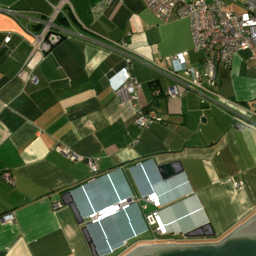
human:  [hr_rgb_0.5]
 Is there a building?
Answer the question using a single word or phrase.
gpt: yes

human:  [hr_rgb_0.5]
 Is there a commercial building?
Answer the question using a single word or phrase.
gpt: yes

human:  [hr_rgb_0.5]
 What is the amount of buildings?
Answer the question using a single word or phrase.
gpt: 1269

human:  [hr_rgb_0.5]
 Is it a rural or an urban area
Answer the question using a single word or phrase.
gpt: urban

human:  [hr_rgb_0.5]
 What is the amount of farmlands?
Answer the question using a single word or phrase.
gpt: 46

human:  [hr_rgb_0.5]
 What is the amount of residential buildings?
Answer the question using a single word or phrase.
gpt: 1218

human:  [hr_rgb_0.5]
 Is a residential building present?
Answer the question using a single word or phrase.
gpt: yes

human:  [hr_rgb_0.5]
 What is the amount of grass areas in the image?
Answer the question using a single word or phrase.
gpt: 131

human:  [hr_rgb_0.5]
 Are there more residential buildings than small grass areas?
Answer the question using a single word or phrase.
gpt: yes

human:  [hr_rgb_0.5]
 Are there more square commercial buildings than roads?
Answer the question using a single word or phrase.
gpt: no

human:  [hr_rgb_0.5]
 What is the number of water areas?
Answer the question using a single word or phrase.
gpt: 33

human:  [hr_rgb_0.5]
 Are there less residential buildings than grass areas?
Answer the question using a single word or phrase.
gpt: no

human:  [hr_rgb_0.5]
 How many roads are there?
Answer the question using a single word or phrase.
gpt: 312

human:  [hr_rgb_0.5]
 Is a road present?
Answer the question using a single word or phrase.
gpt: yes

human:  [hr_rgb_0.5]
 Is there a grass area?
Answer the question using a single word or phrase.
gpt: yes

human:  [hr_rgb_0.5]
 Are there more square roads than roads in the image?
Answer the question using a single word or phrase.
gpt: no

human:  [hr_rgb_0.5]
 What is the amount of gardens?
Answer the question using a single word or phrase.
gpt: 9

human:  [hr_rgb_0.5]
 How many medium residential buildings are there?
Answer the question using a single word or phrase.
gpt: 10

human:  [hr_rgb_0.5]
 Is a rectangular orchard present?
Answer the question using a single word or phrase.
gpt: yes

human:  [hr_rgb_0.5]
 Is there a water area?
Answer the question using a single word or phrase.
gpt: yes

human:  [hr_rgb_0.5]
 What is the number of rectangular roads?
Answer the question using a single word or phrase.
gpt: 0

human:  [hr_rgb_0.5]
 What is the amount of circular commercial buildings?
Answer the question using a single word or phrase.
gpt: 0

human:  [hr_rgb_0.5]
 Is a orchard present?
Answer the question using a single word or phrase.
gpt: yes

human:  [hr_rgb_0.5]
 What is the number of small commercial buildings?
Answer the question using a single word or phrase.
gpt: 15

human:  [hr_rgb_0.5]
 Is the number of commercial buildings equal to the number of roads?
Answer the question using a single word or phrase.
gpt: no

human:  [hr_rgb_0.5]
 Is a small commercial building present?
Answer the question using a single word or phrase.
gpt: yes

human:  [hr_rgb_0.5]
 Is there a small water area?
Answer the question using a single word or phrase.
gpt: yes

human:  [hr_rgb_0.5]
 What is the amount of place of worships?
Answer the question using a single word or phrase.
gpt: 2

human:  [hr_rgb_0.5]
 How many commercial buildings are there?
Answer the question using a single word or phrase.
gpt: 24

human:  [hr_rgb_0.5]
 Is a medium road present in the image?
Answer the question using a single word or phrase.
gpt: no

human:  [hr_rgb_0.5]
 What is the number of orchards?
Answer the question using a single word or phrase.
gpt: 48

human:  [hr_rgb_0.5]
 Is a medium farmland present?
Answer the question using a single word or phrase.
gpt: no

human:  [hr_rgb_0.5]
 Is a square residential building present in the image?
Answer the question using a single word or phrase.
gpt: yes

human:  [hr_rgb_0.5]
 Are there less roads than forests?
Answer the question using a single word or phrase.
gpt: no

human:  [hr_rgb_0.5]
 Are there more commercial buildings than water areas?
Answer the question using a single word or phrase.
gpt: no

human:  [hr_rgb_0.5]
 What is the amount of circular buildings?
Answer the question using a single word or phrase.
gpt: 20

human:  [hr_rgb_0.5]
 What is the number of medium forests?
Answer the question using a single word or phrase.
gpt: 7

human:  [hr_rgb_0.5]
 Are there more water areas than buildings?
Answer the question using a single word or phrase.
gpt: no

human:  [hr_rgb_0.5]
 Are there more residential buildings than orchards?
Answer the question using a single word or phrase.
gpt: yes

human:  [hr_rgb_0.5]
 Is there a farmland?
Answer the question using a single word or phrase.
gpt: yes

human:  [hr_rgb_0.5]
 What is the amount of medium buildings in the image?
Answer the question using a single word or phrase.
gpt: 19

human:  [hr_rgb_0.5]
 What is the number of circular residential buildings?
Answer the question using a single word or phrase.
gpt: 20

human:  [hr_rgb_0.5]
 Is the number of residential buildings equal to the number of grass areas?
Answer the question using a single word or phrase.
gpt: no

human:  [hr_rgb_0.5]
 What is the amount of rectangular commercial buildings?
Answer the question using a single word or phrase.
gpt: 14

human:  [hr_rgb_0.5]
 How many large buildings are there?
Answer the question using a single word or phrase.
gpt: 15

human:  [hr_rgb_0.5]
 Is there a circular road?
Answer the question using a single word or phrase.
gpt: no

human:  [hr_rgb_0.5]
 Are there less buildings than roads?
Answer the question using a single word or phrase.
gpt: no

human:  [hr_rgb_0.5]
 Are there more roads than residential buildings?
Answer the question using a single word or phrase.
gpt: no

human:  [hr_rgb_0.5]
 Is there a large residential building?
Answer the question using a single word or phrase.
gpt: yes

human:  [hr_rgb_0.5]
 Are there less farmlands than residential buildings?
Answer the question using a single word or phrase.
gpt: yes

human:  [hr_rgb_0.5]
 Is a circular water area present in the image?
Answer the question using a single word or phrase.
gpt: yes

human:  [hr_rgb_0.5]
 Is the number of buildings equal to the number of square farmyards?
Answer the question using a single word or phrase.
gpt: no

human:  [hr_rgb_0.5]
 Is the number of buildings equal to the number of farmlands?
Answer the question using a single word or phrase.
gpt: no

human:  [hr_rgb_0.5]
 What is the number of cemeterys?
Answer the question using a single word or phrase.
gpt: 2

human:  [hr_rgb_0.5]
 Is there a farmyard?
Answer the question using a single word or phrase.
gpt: yes

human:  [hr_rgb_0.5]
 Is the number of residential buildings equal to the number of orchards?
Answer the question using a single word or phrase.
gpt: no

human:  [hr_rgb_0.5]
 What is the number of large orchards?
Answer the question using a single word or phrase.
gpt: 45

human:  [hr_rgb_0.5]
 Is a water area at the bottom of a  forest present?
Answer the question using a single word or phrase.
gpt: yes

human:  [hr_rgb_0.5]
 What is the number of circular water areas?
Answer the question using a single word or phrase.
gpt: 6

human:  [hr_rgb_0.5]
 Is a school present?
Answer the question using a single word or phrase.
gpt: yes

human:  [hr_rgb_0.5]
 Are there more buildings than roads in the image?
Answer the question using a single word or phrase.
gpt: yes

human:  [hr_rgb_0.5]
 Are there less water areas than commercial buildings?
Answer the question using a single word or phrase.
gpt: no

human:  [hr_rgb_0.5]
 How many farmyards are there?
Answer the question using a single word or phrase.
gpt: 13

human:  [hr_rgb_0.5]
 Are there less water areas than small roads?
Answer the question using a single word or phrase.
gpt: yes